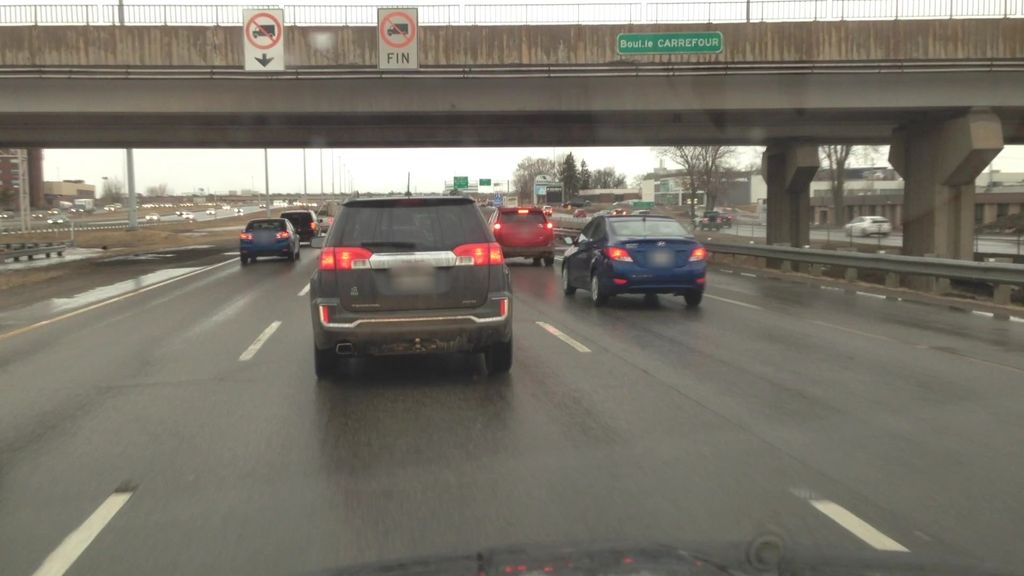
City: montreal